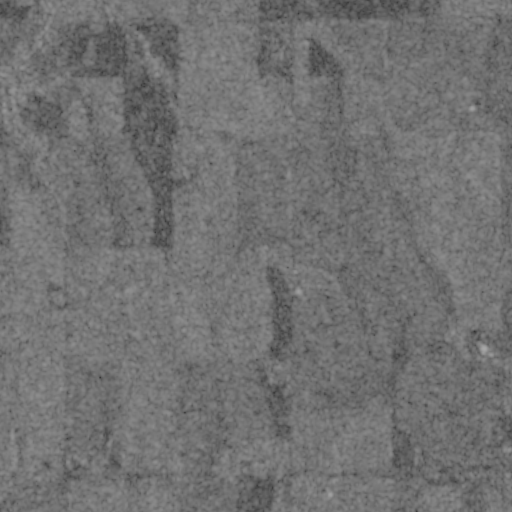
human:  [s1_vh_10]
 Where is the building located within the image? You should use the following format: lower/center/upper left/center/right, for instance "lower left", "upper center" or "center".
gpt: The building is located in the center of the image.
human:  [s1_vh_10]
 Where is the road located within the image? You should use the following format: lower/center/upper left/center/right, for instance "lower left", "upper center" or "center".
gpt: There is no road in the image.

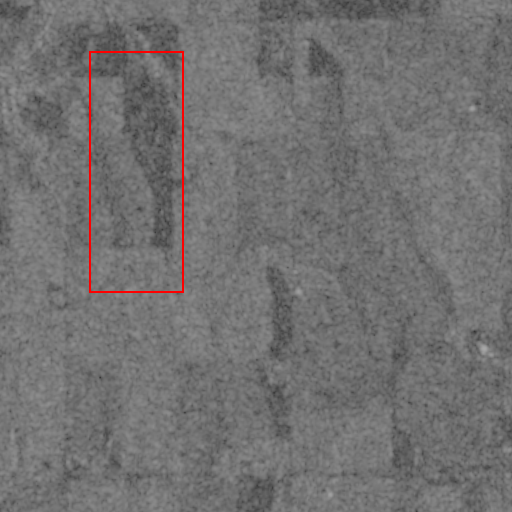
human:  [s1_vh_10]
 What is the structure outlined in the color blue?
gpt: There is no blue outline.
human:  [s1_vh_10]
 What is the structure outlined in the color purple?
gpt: There is no structure outlined in purple.